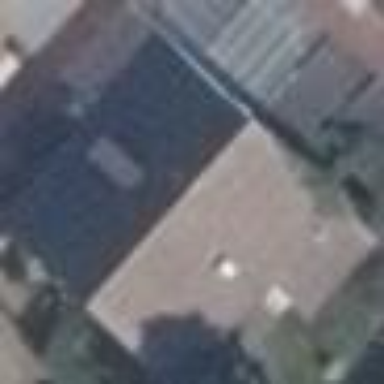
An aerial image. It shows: Building with gabled brown roof.